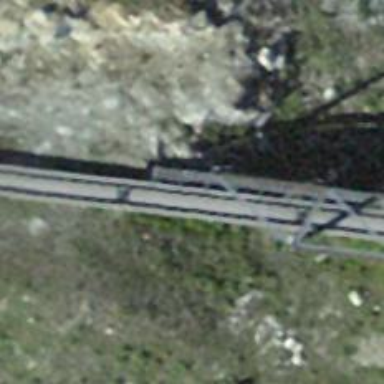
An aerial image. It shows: Single-track funicular railway bridge.